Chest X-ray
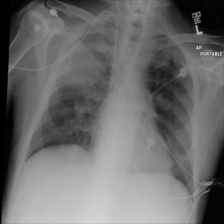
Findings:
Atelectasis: negative
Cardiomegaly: negative
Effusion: negative
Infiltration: negative
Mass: negative
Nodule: negative
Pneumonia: negative
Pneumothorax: negative
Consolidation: negative
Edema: negative
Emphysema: negative
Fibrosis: negative
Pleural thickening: negative
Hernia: negative